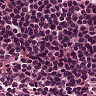
Metastatic tissue present: no